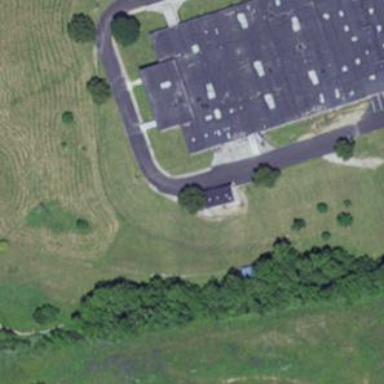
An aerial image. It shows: School building.